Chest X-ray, PA view. Patient: 67 years old, sex M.
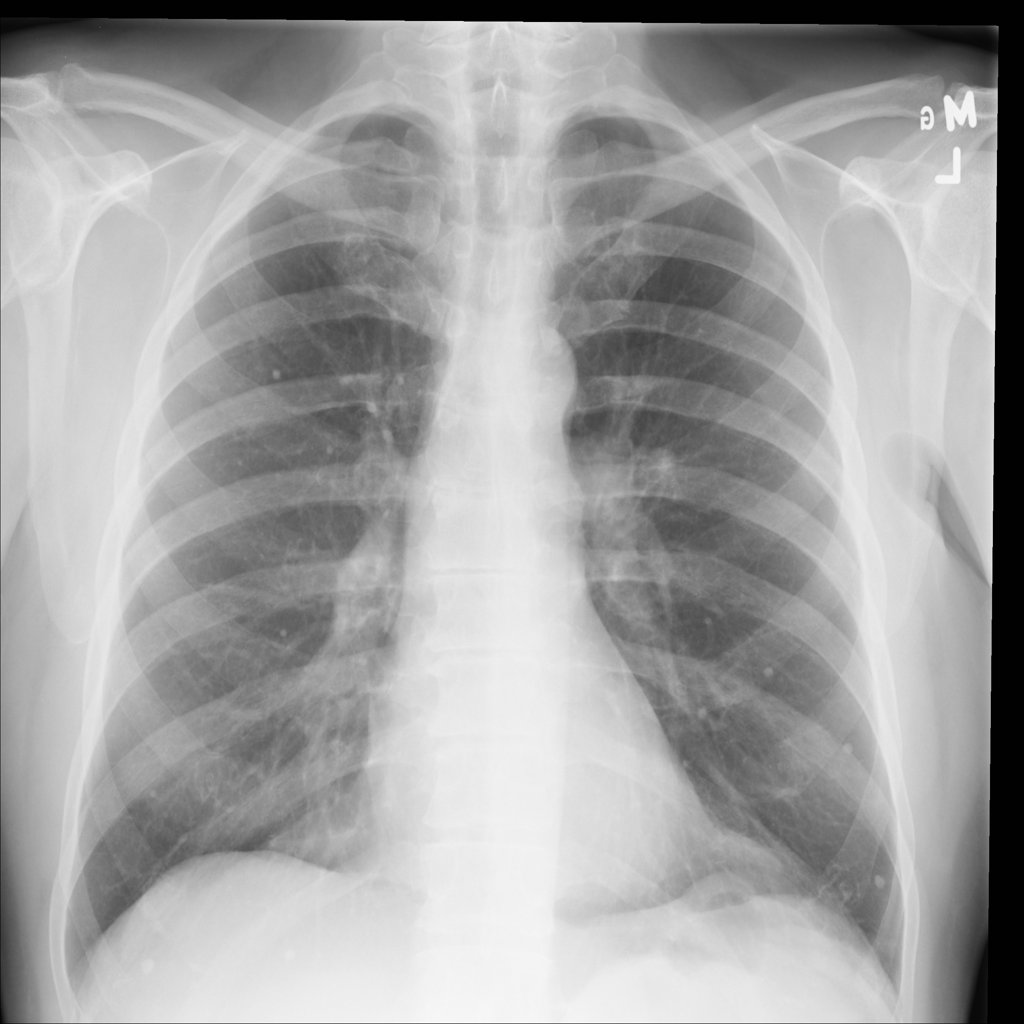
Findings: Nodule